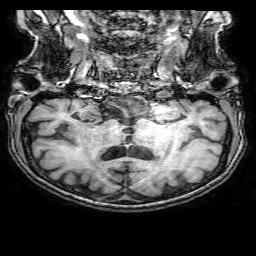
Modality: T1w
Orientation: sagittal
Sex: female
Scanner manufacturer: philips
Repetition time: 0.008152 s
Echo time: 0.00373 s